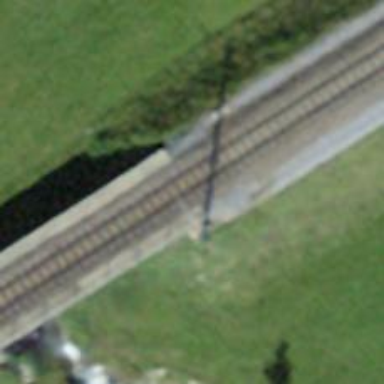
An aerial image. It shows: Narrow-gauge railway bridge with electrified contact line.